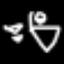
Label: diamond